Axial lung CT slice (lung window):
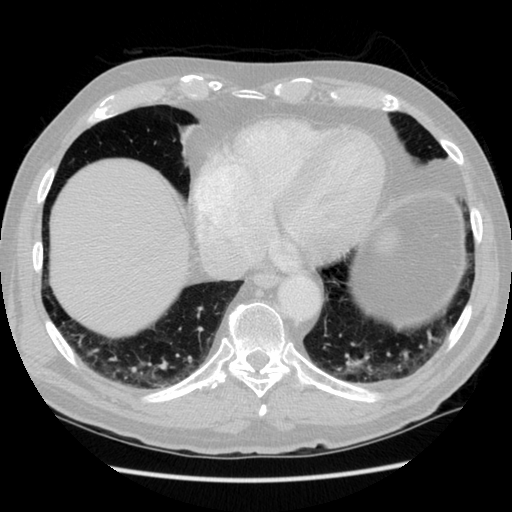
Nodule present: no